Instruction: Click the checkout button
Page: cart
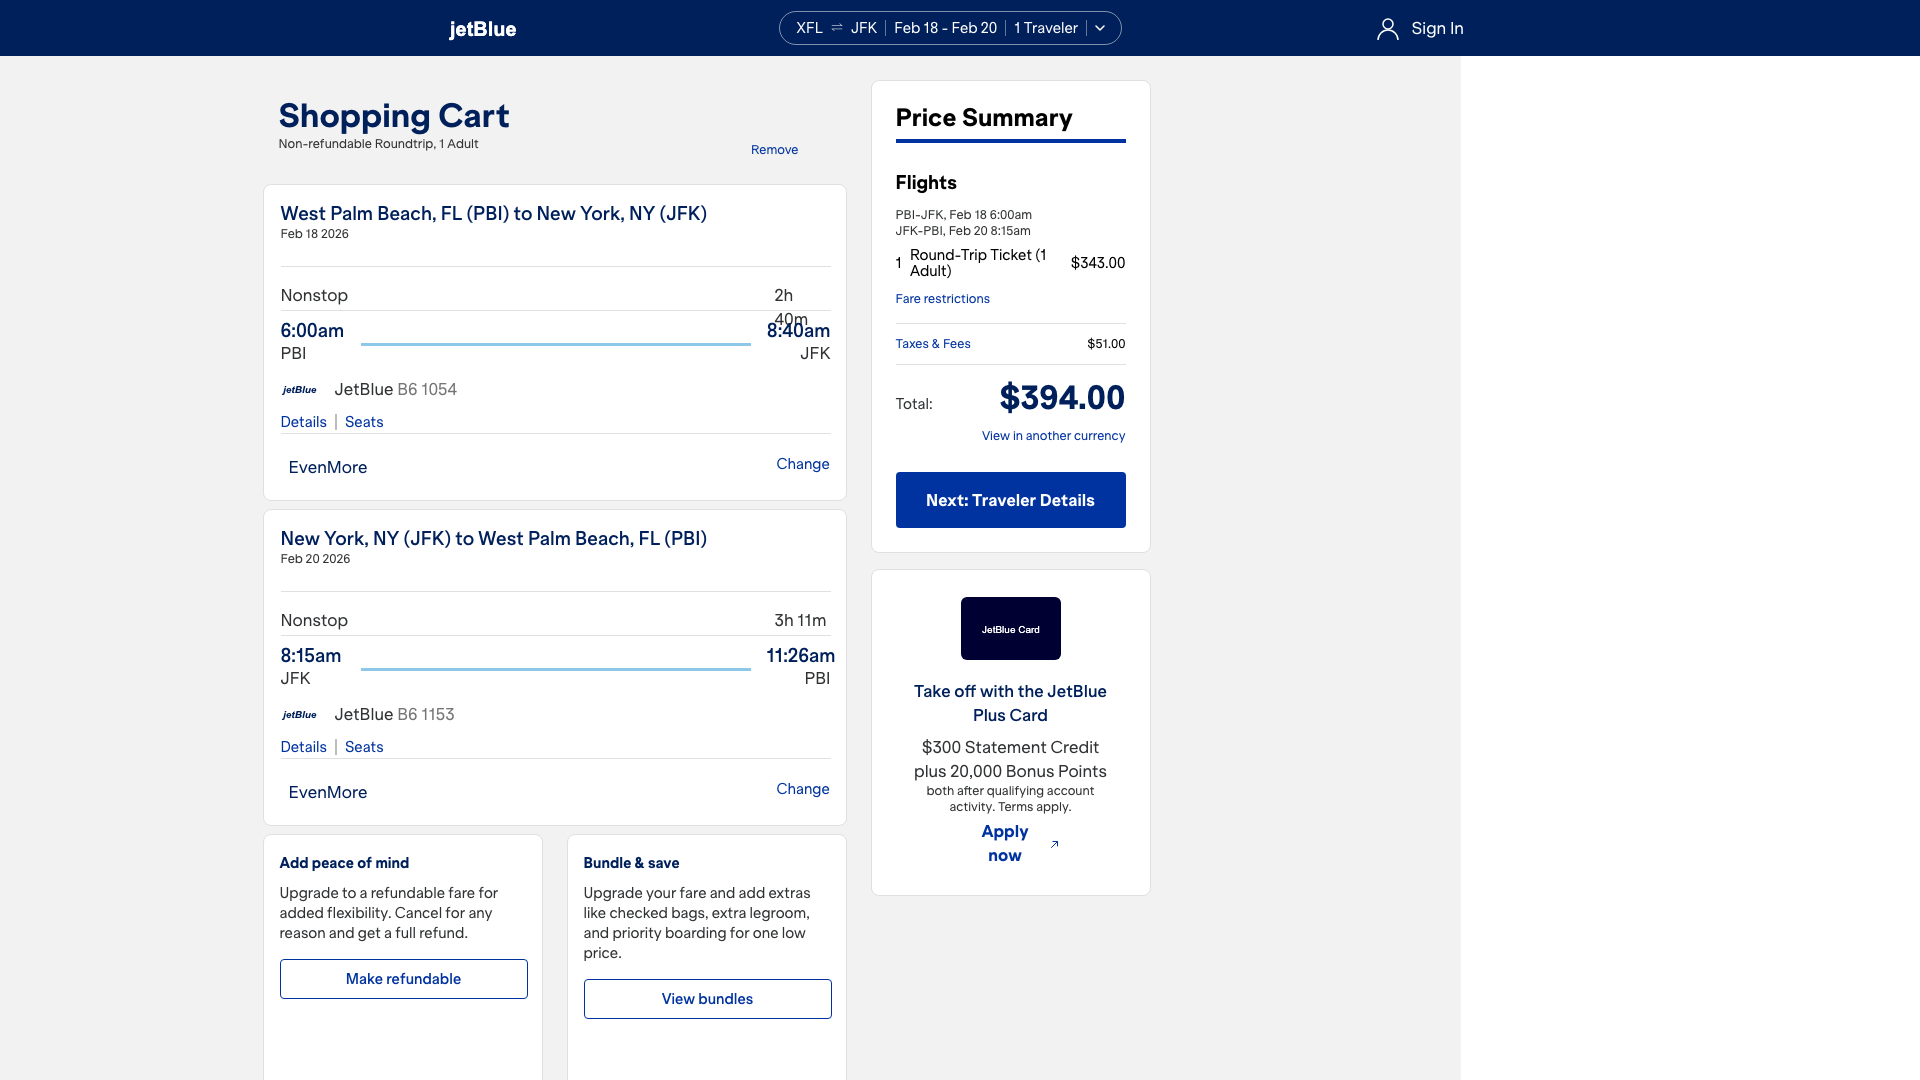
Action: click